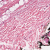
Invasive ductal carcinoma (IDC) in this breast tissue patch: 1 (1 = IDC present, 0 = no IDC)